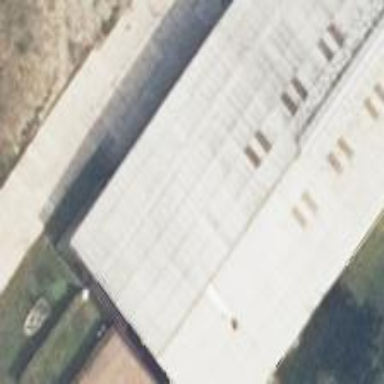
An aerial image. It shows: Industrial building.